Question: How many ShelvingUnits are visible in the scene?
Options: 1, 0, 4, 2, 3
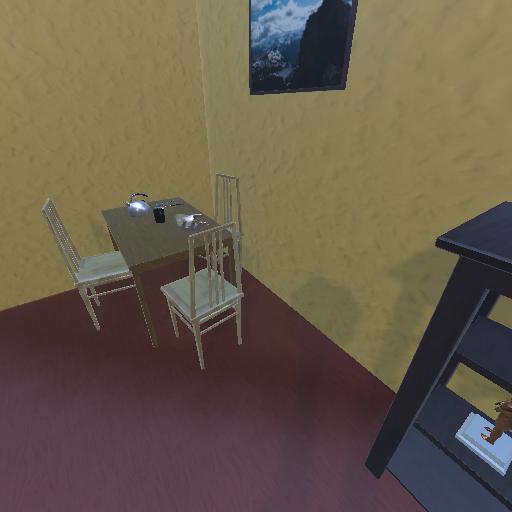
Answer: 1